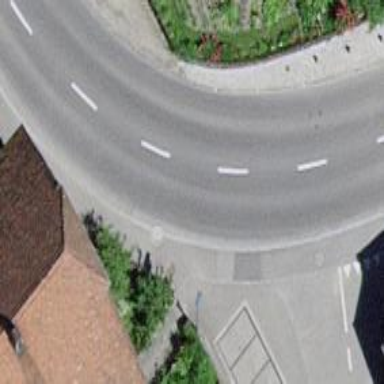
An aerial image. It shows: Tertiary road with asphalt surface.